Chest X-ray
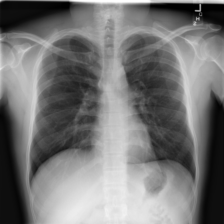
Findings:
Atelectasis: negative
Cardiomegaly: negative
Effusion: negative
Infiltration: negative
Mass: negative
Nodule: negative
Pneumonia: negative
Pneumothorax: negative
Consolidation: negative
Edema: negative
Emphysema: negative
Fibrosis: negative
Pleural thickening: negative
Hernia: negative